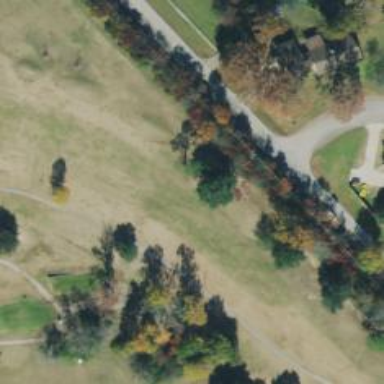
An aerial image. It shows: Golf hole.